Aerial crown-view tile of a tropical tree (Barro Colorado Island, Panama), acquired 20250124:
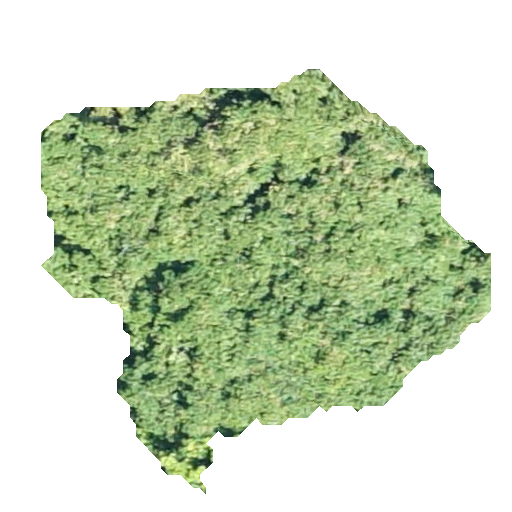
Species: Tachigali panamensis
GBIF accepted scientific name: Tachigali panamensis
Crown area: 176.689 m²